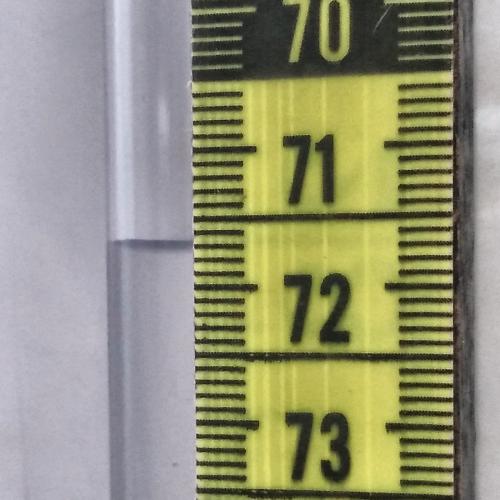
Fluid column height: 71.7 cm